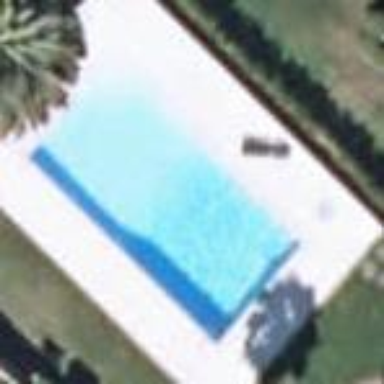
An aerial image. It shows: Swimming pool located in leisure land.